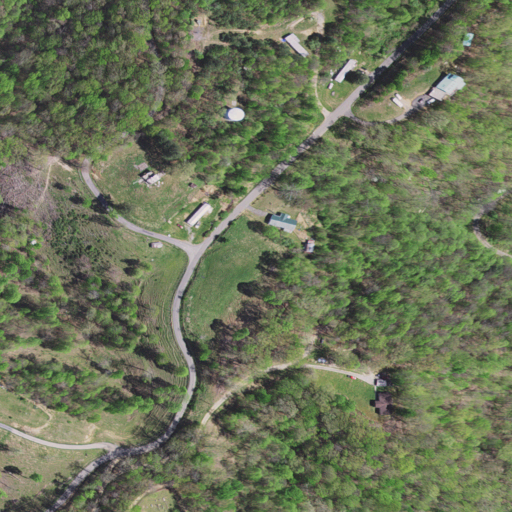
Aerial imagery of gap in Virginia named Martha Gap containing deciduous forest, open development, low intensity development, medium intensity development, and grassland